Interaction volume radius: 5 \u00c5
Interaction volume height: 10 \u00c5
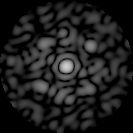
Disorder parameter: 0.8315